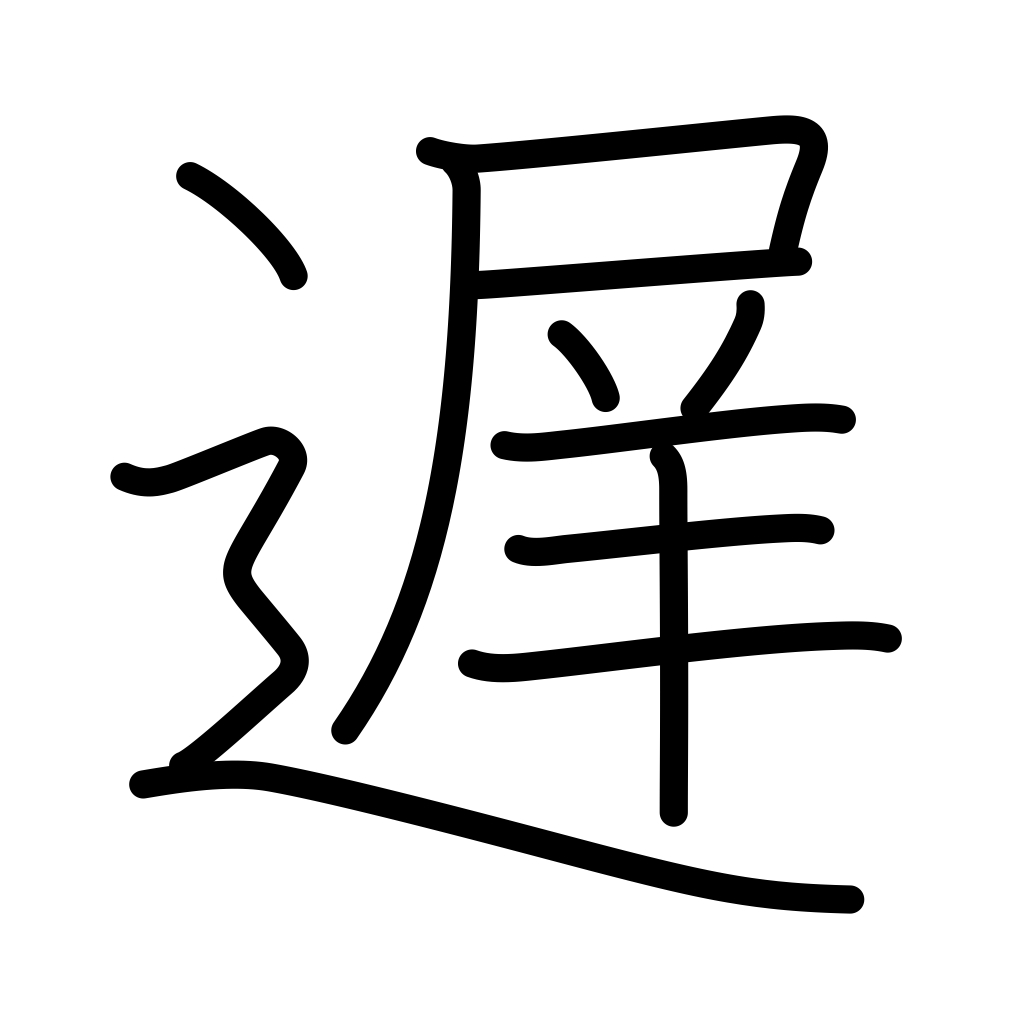
Meaning: slow, late, back, later